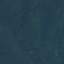
Label: Forest